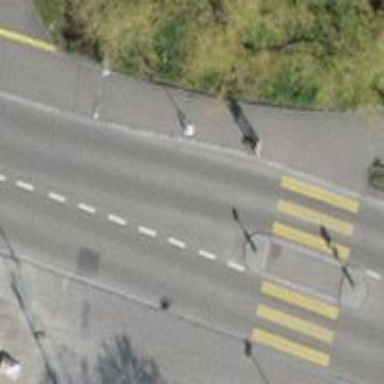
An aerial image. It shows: Tertiary road with asphalt surface and sidewalks on both sides.